Field crop: tomato
Growth stage: 1
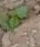
Species: solanum